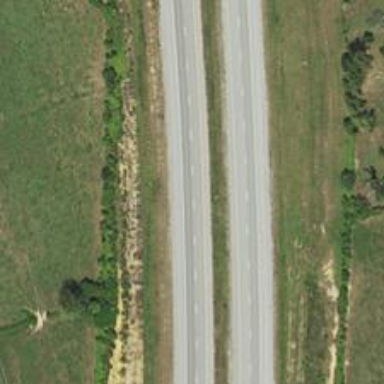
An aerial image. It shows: Trunk highway with expressway features.